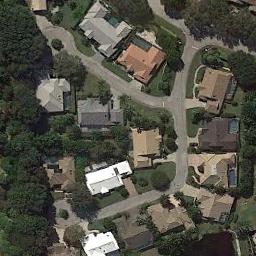
Label: residential